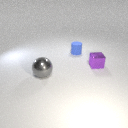
small purple metal cube in front of small blue rubber cylinder